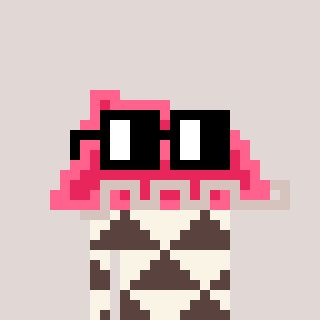
a pixel art character with square black glasses, a retainer-shaped head and a darkbrown-colored body on a warm background